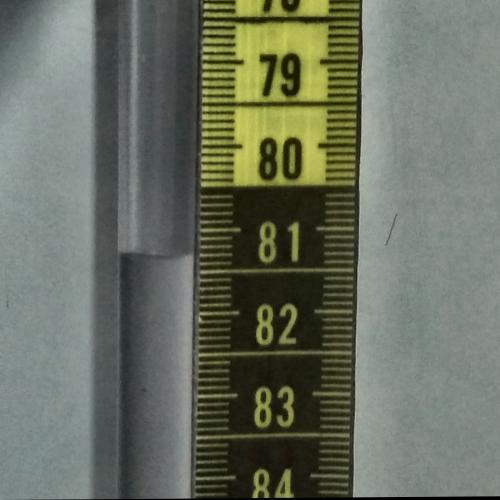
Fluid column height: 81.3 cm